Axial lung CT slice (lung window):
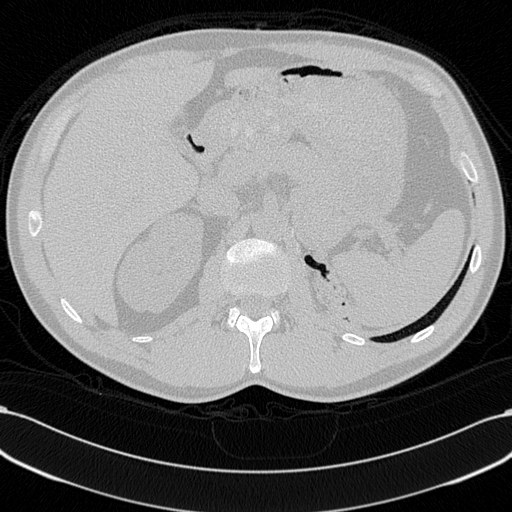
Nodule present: no